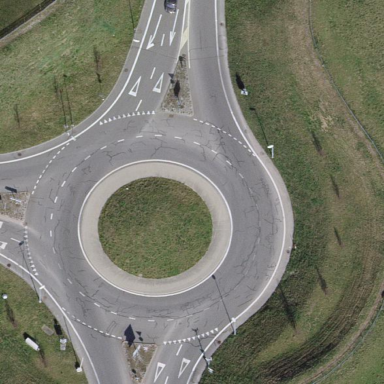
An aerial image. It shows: Roundabout on trunk highway.